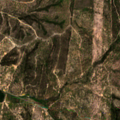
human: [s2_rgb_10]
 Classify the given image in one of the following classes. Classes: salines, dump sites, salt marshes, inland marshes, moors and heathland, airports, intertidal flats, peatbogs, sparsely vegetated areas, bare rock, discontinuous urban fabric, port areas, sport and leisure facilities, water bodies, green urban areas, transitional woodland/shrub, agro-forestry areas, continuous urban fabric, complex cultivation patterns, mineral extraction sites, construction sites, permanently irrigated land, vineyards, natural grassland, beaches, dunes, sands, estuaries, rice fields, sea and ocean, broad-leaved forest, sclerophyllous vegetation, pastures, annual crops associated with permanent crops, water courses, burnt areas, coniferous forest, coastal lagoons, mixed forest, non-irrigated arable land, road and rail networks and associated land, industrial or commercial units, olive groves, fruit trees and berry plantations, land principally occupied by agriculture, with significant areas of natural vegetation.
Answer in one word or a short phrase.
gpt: non-irrigated arable land, broad-leaved forest